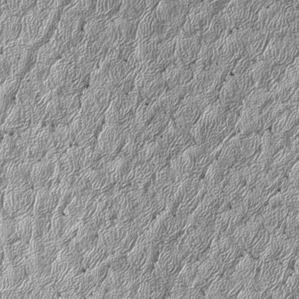
Label: frost